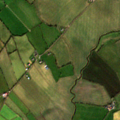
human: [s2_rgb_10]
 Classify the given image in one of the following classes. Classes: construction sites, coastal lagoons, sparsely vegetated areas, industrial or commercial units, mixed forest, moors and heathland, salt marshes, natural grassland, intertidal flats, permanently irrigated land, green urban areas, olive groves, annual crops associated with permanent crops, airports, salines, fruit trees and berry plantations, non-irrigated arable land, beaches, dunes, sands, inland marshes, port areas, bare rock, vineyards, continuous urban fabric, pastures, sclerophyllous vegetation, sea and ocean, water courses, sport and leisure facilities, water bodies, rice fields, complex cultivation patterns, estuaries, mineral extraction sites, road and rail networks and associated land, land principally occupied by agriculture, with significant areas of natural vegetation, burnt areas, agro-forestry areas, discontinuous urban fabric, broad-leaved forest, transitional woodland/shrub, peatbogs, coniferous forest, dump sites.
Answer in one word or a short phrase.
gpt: non-irrigated arable land, pastures